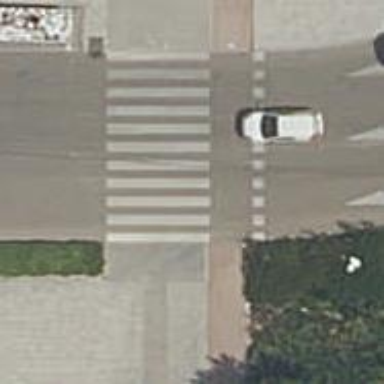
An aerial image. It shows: Uncontrolled road crossing.